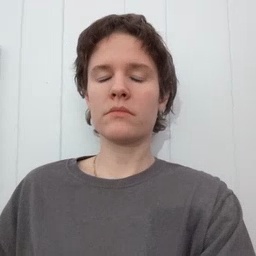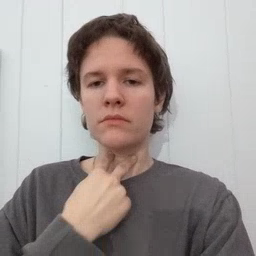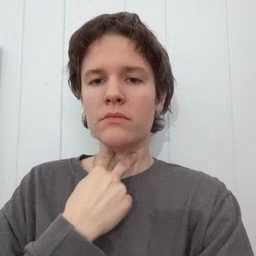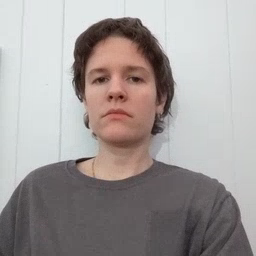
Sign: stuck